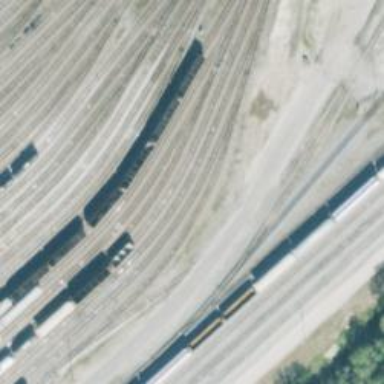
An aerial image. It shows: Railway yard used for servicing trains.